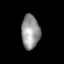
Tissue: prostate
Cell type: Myeloid cells
Senescence score: 0.7612
Nuclear area (px): 602
Mean DAPI intensity: 151.159